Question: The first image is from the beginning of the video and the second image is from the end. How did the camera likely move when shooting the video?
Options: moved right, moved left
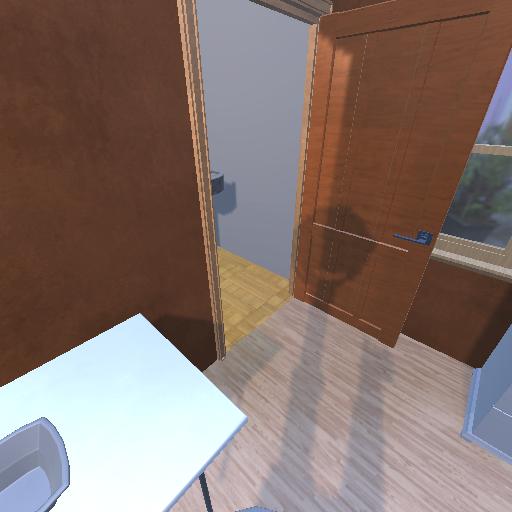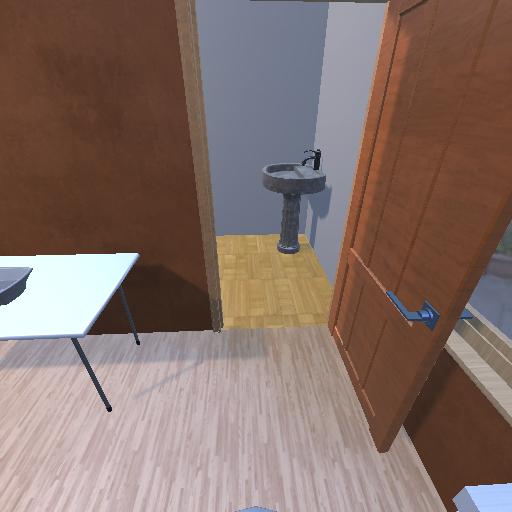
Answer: moved right